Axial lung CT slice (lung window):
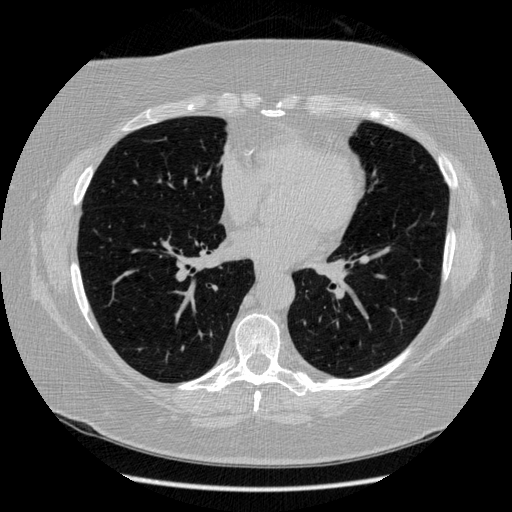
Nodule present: no